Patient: sex M, age 69
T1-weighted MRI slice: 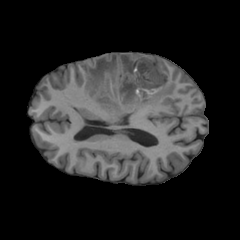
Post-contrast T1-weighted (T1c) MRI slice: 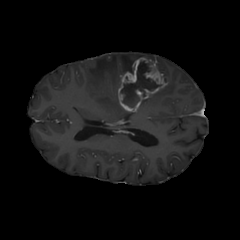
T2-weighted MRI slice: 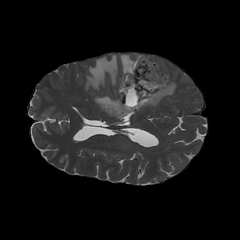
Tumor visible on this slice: yes
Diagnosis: Glioblastoma, IDH-wildtype
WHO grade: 4